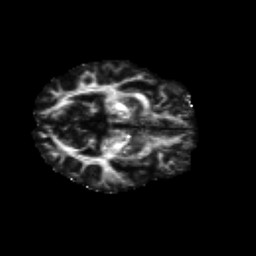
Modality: FA
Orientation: axial
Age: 67
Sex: female
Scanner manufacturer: siemens
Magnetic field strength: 3 T
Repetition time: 4.71 s
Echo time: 0.0906 s